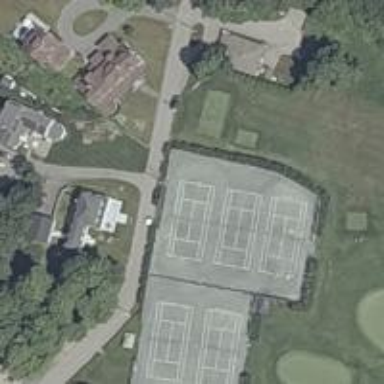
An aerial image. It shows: Tennis court on pitch.